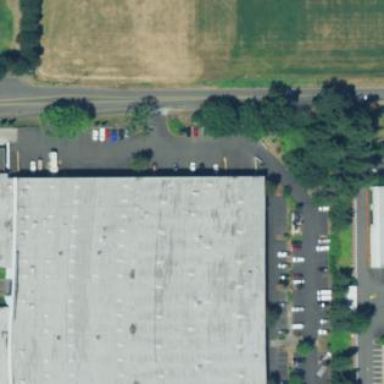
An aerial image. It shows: Building that houses car shop.